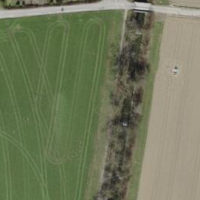
EUNIS habitat code: 52
Species observed at this site:
Euonymus europaeus